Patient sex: M
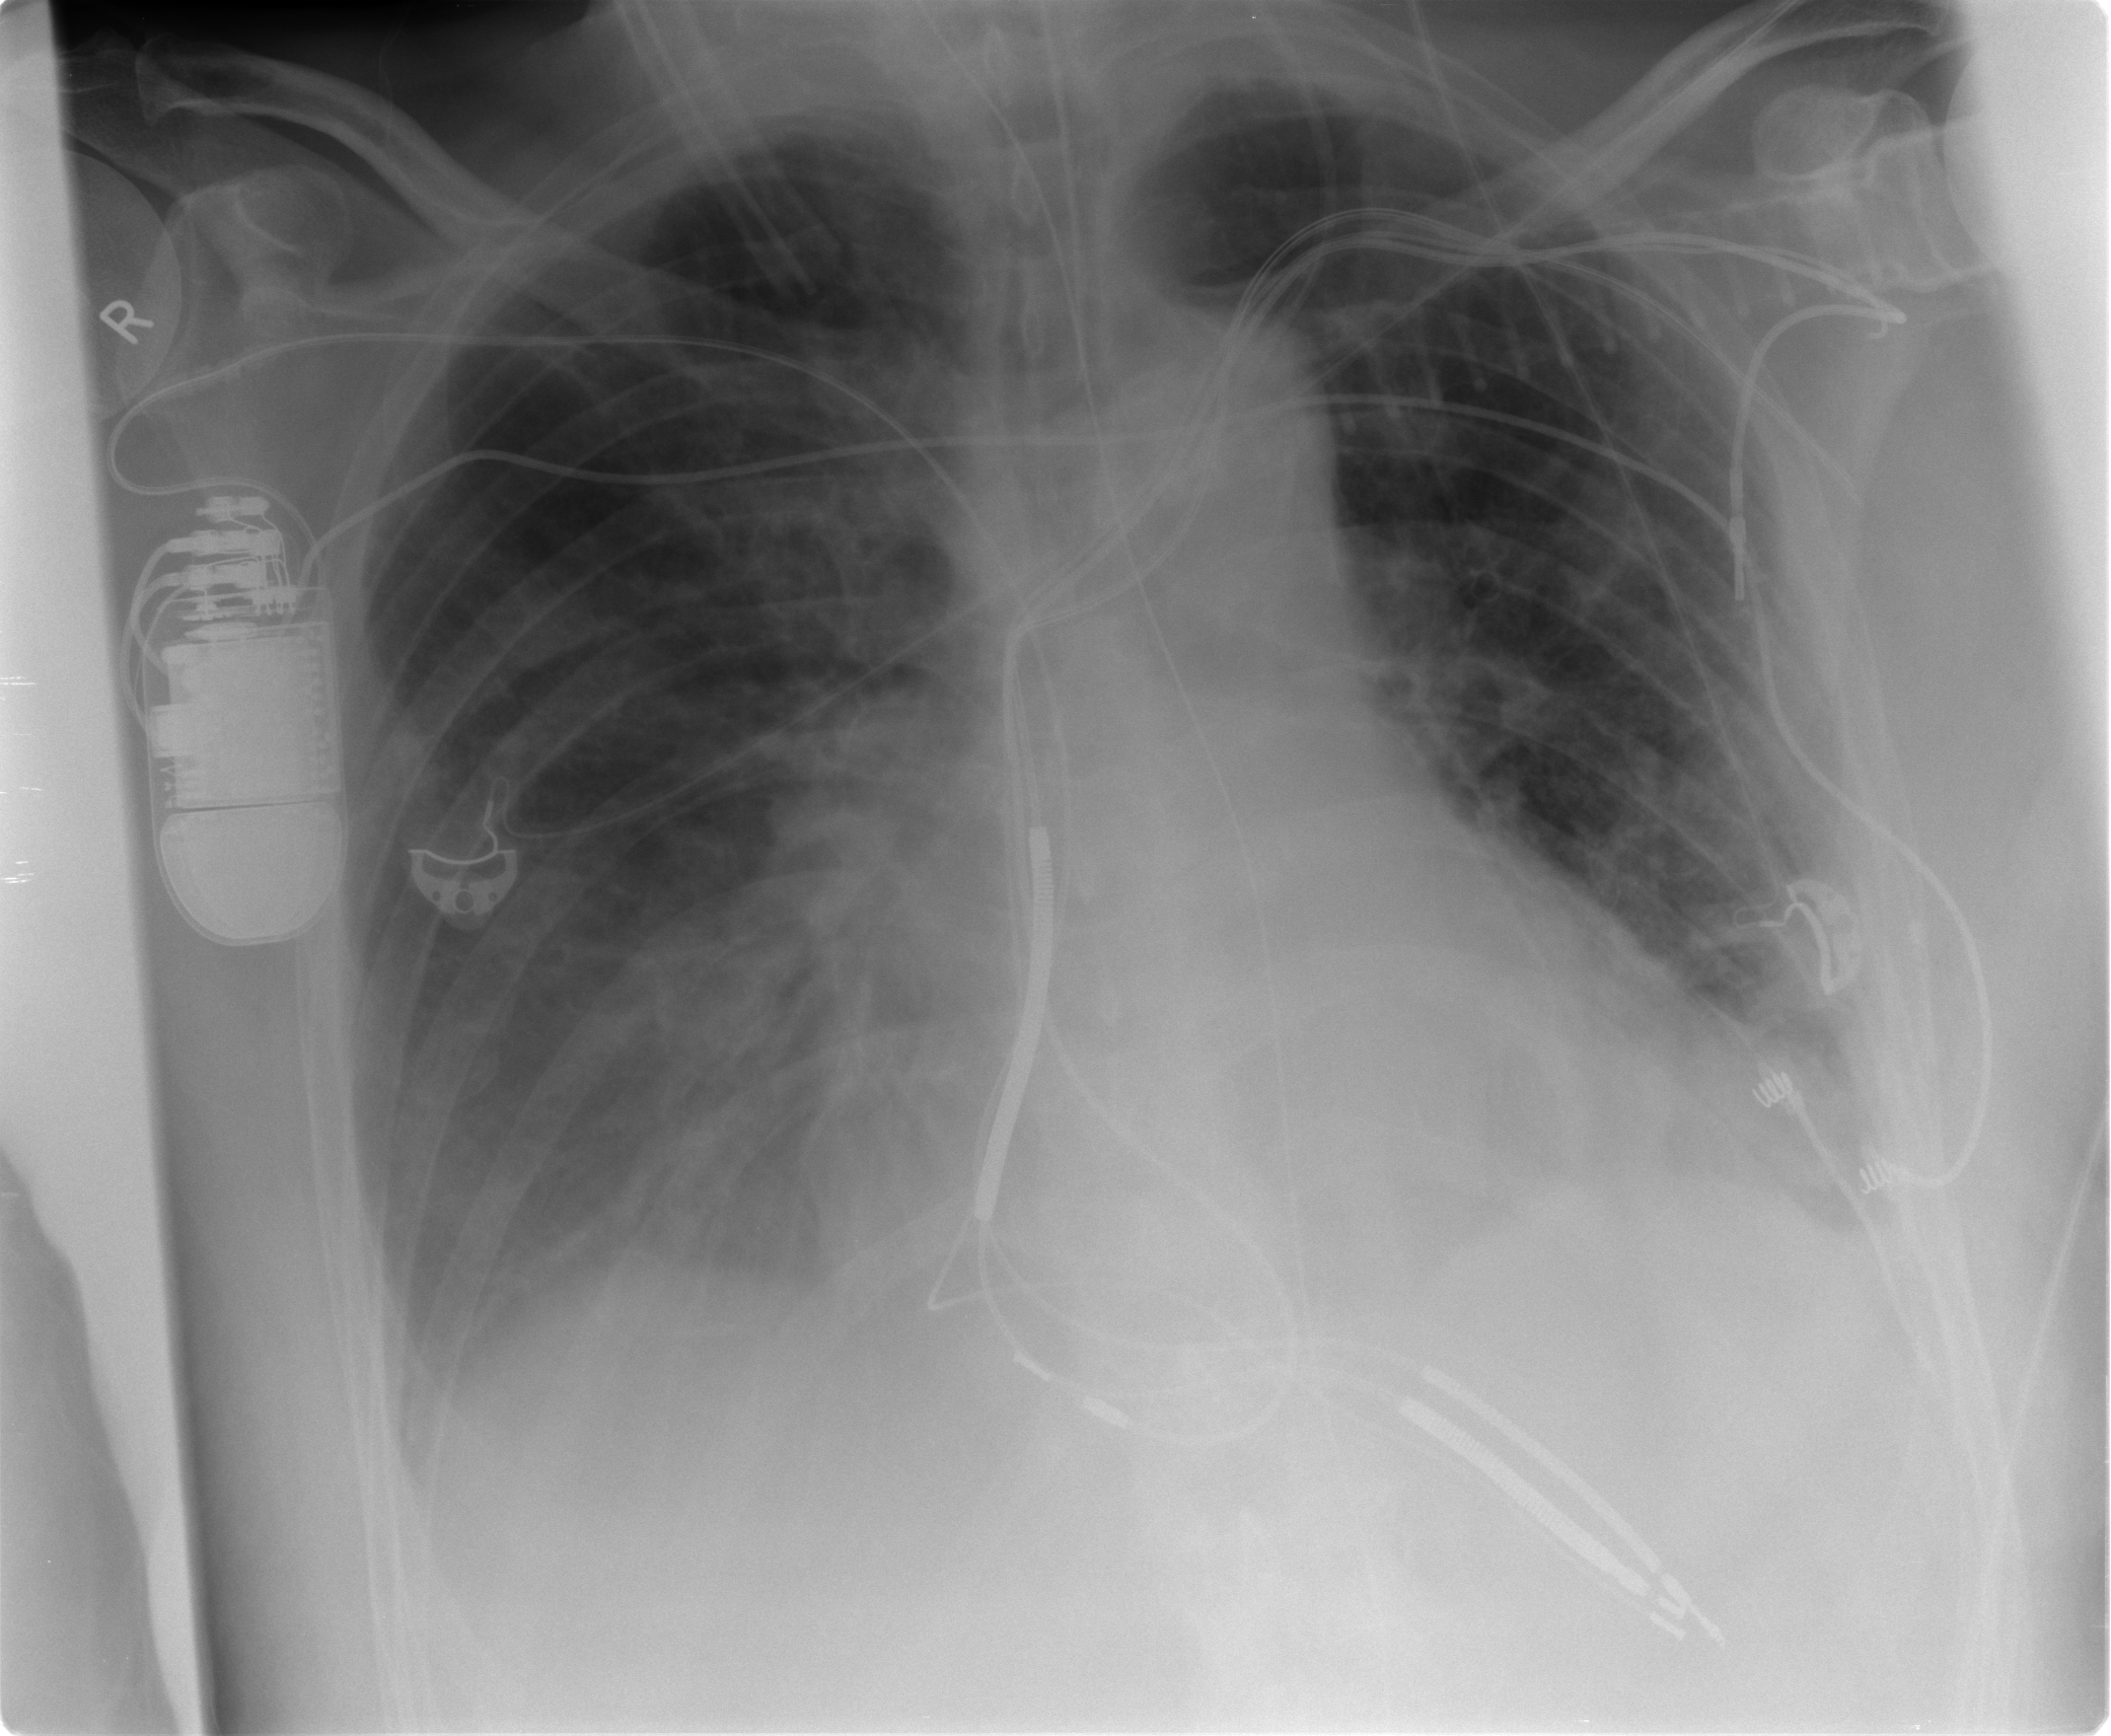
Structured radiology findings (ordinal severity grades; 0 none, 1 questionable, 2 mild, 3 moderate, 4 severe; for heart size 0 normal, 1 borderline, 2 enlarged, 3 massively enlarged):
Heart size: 2
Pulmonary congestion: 3
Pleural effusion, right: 2
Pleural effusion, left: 1
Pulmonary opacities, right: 3
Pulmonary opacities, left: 2
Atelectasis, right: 3
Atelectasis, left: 2